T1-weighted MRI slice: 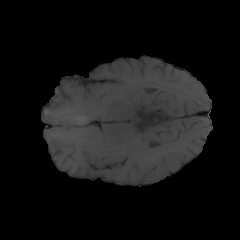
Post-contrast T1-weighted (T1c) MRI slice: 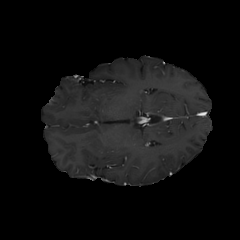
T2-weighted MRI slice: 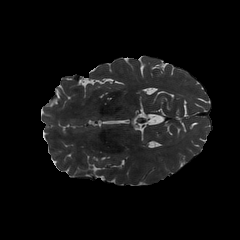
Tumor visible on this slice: yes